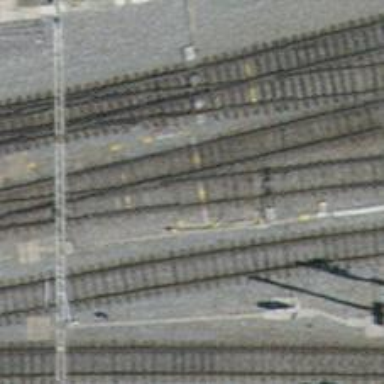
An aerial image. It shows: Single-track railway with electrified contact lines.